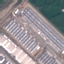
Label: Industrial